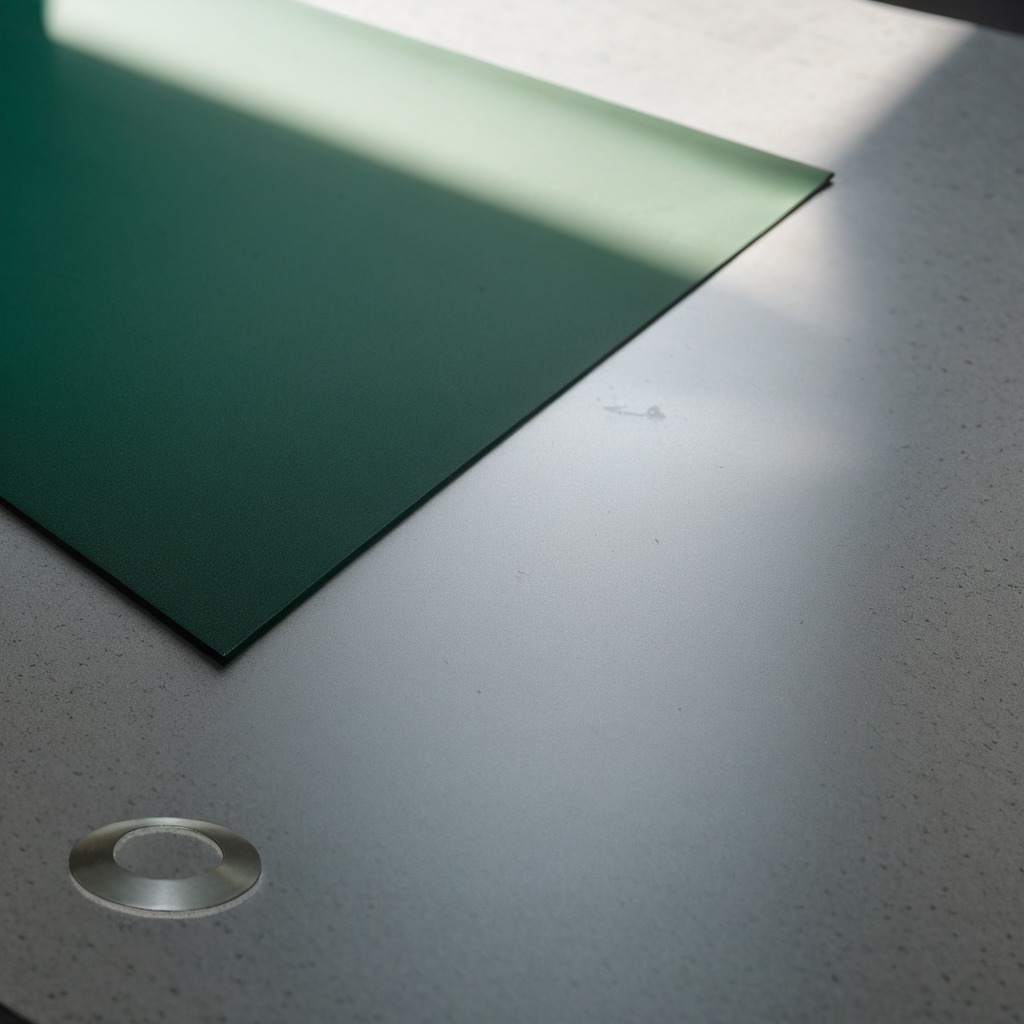
A flat metal washer lying on the clean granite tabletop inside a workshop under bright overhead lighting crisp shadows high clarity worn but beneath the mat